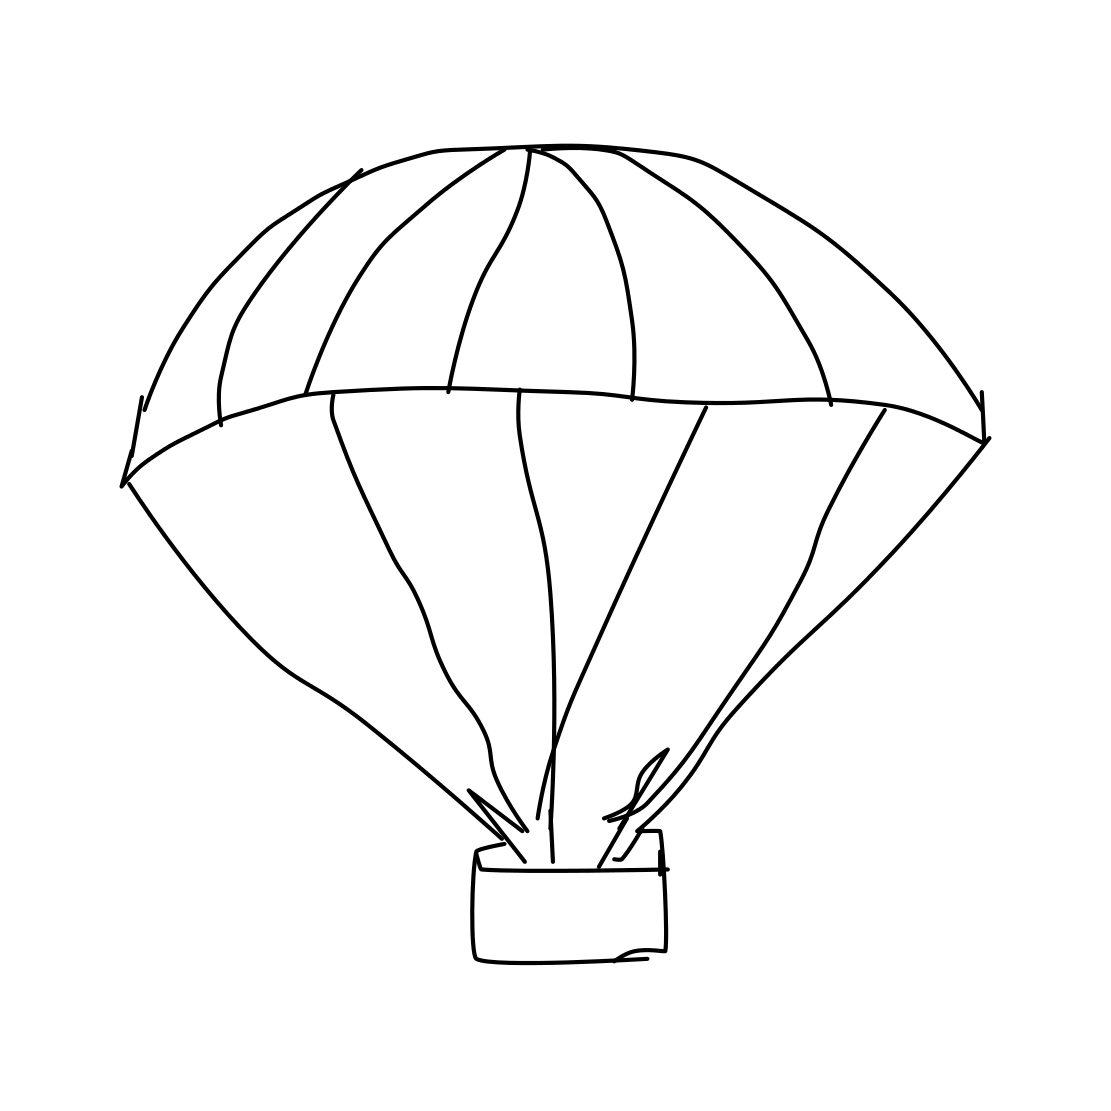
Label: parachute